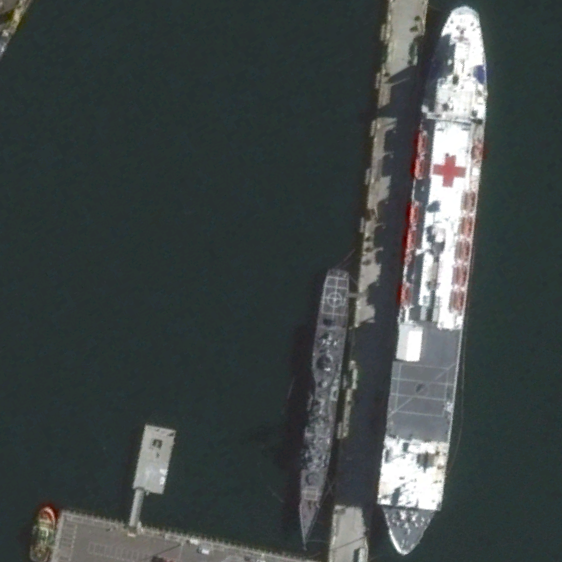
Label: civil